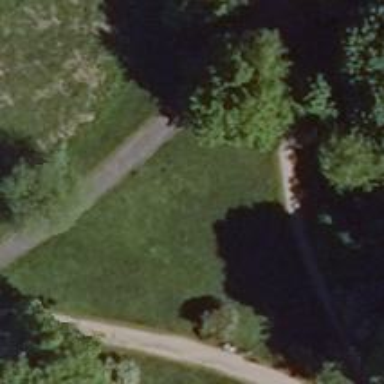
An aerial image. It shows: Asphalt path.